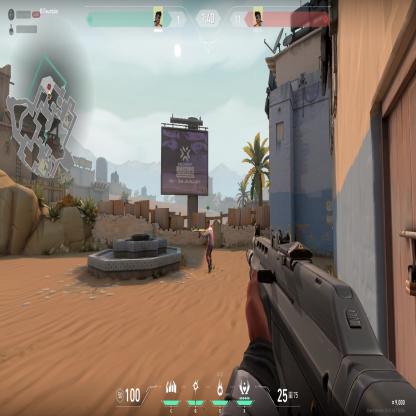
Label: enemy